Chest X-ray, PA view. Patient: 58 years old, sex M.
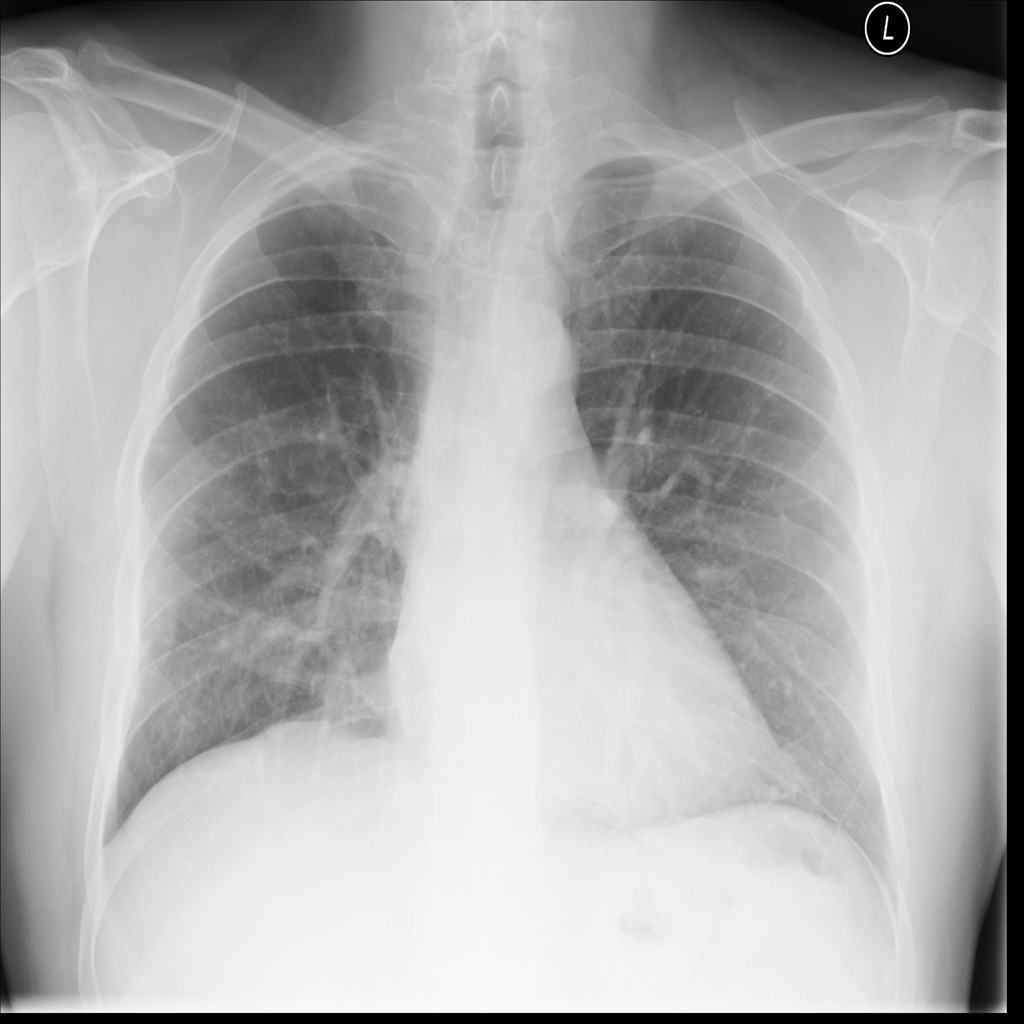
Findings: No Finding